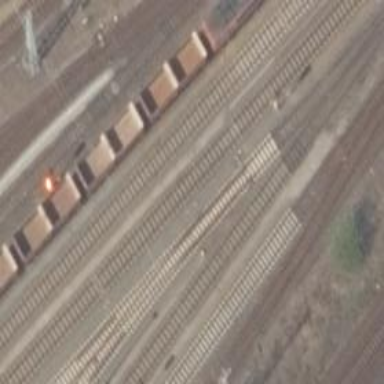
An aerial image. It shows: Railway switch.